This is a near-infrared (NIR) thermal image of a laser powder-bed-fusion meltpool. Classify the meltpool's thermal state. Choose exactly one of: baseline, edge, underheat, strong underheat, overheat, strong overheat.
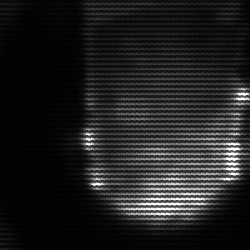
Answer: baseline